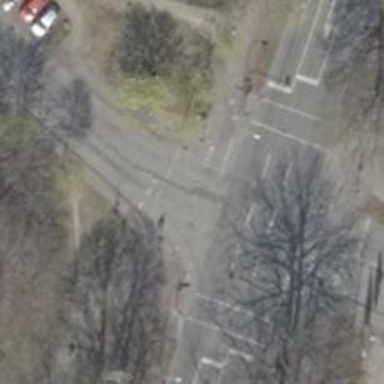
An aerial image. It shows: Crossing with traffic signals.